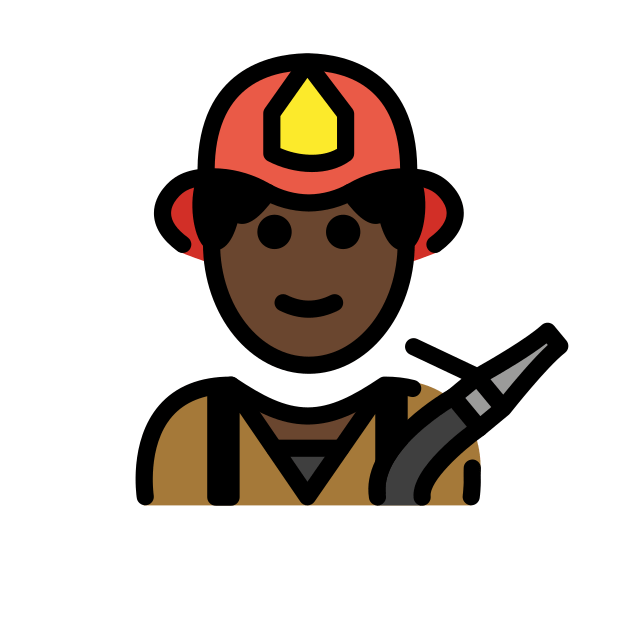
man firefighter: dark skin tone